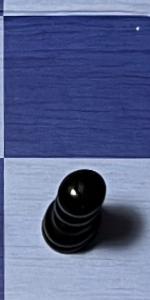
Label: Pawn_Black